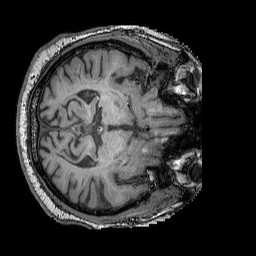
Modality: T1w
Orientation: axial
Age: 49
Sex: male
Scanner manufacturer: siemens
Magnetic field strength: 3 T
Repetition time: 2.25 s
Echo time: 0.00411 s